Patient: sex M, age 34
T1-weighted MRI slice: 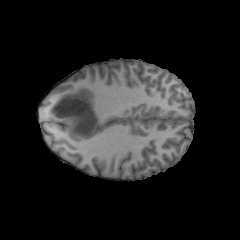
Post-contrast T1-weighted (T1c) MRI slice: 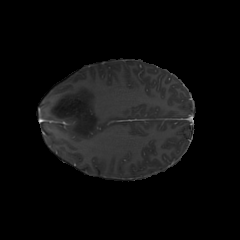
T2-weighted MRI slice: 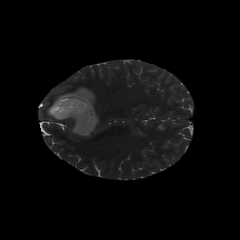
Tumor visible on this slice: yes
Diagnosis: Astrocytoma, IDH-mutant
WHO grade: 2